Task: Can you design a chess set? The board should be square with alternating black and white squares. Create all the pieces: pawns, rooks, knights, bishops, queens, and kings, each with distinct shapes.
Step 3602:
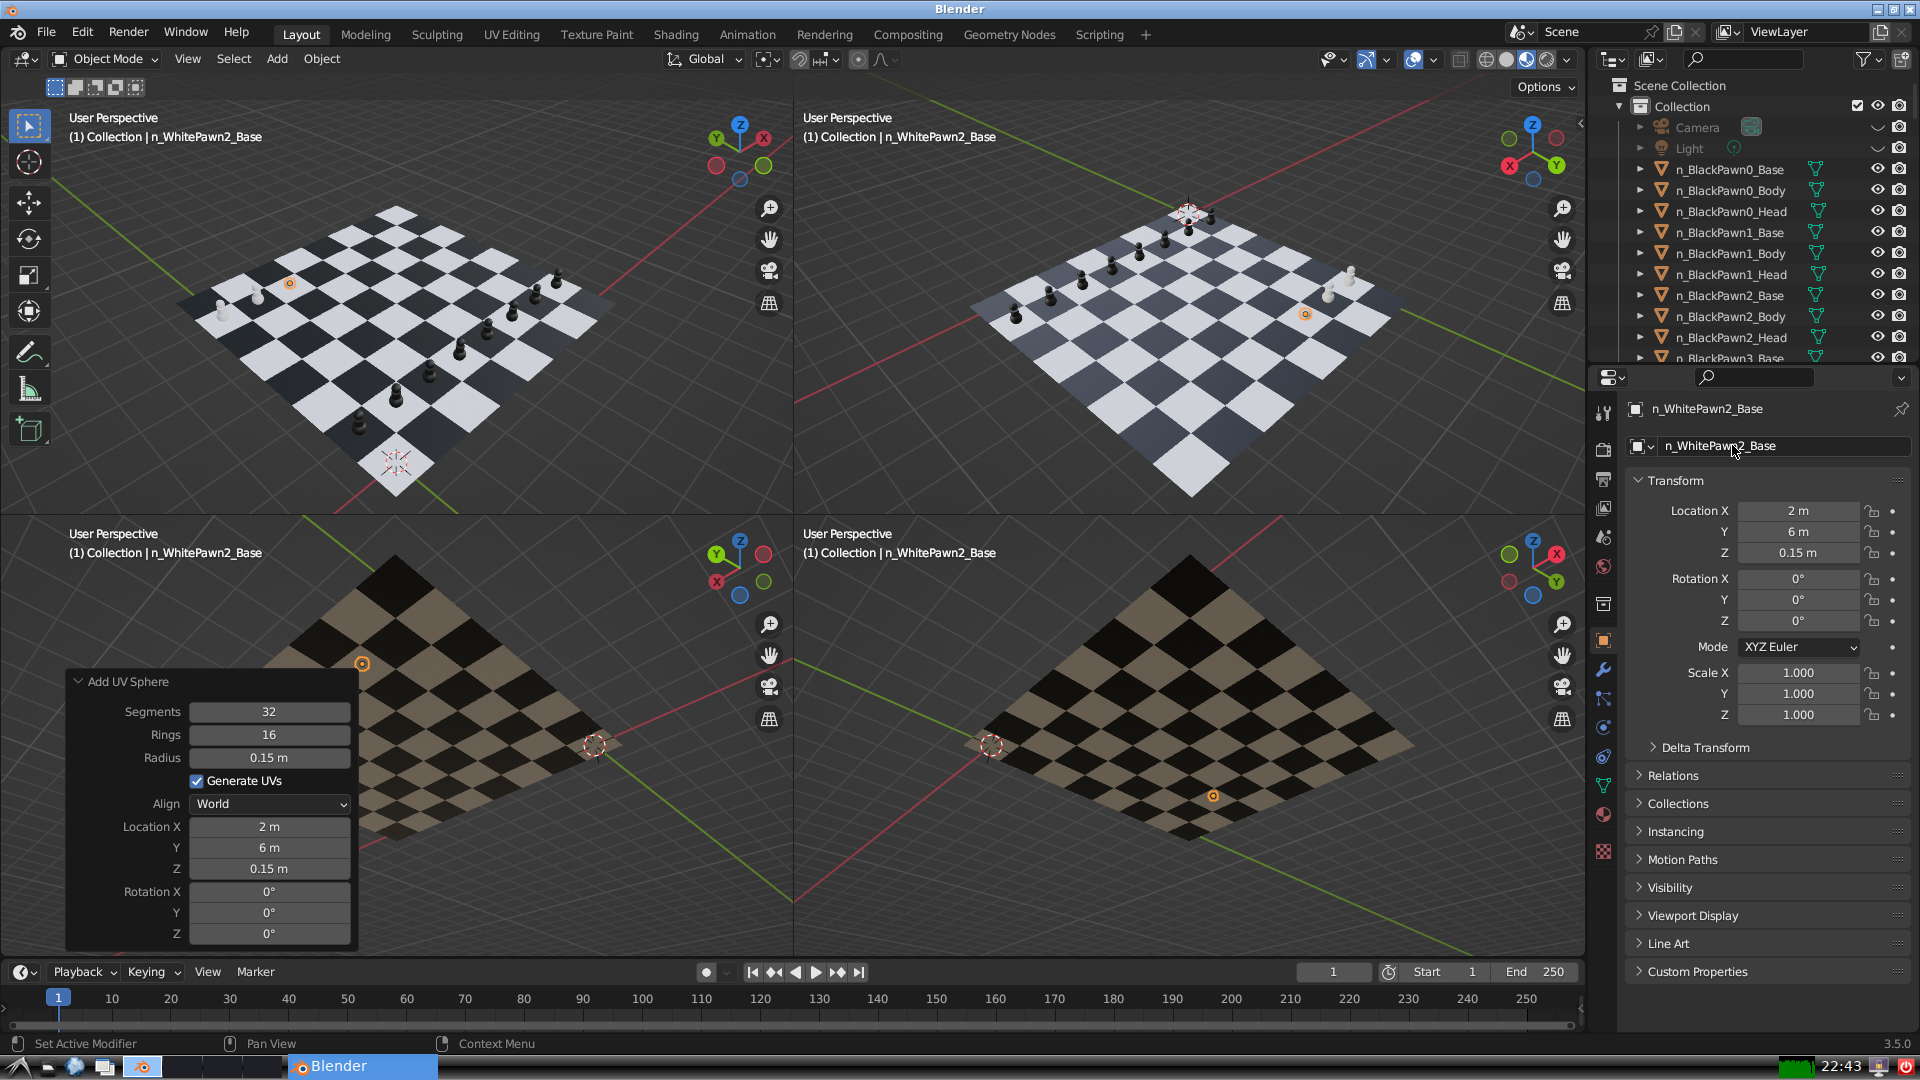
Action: {"mouse_move": [1603, 815]}